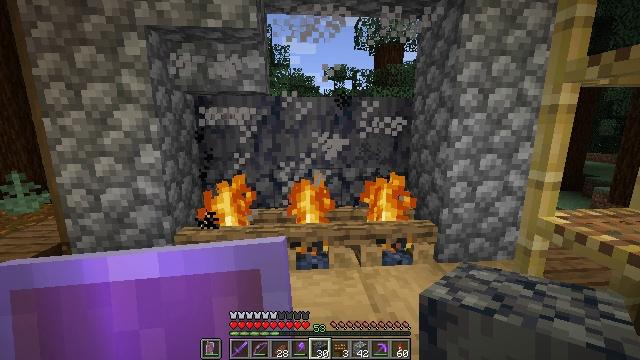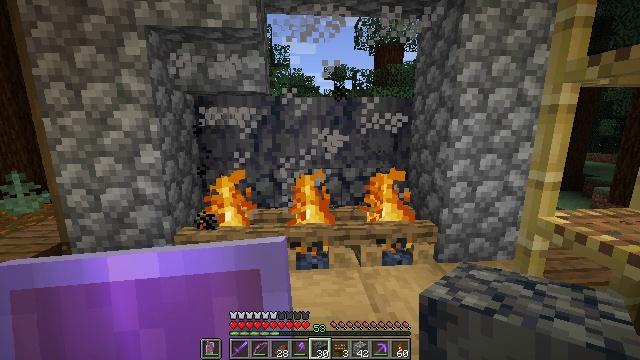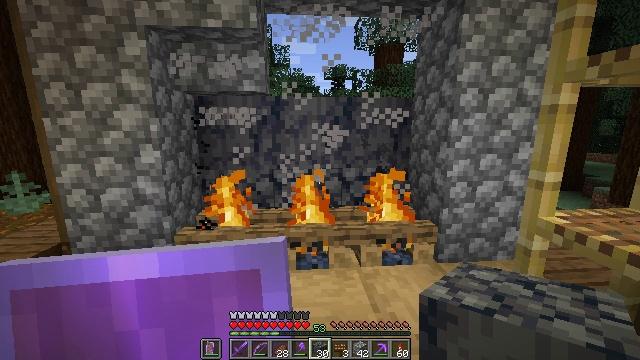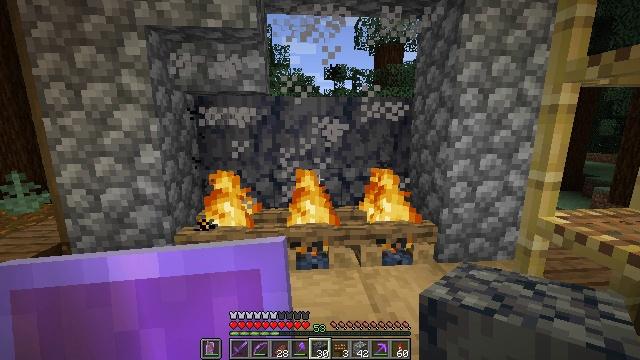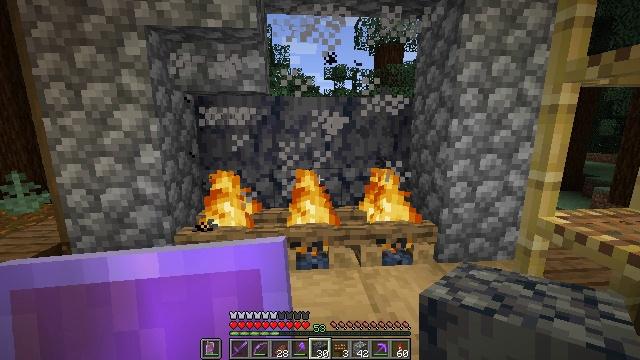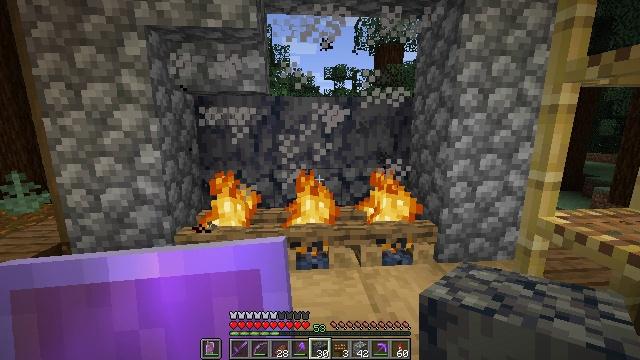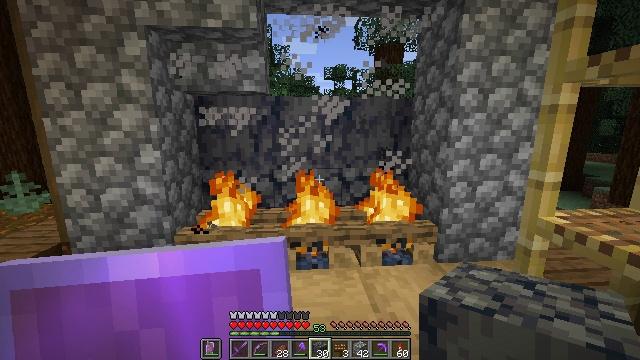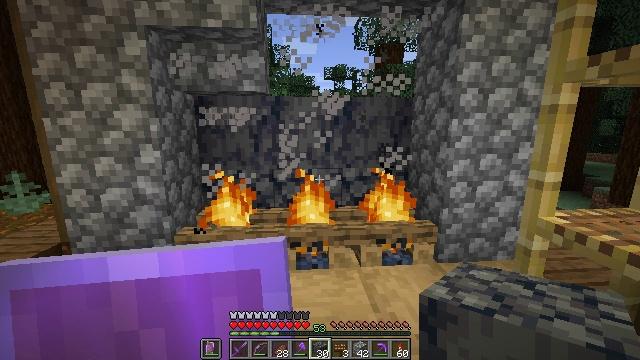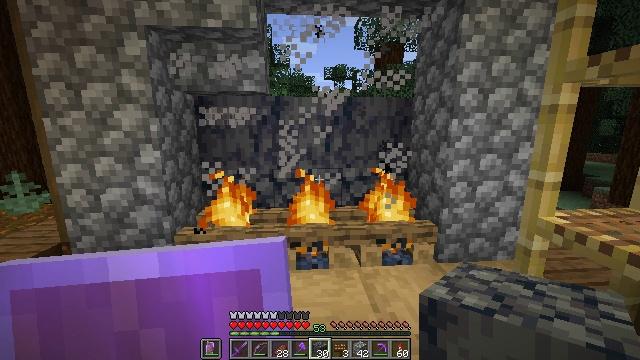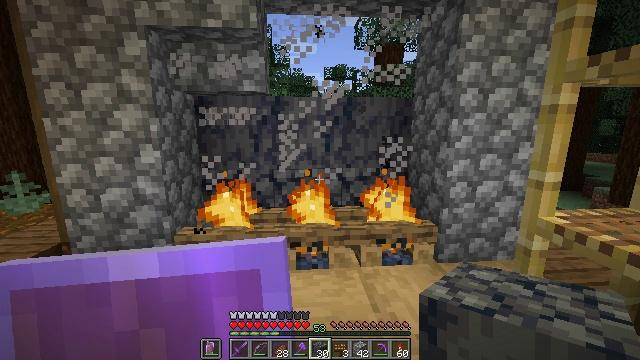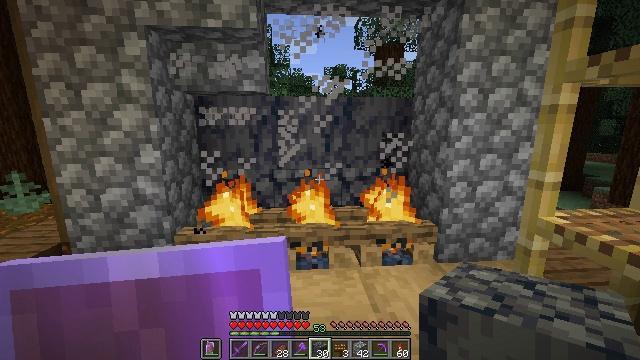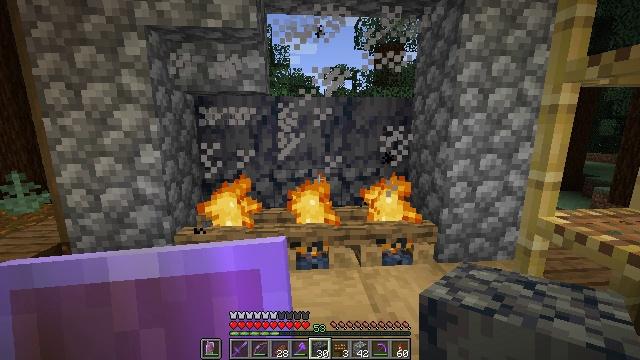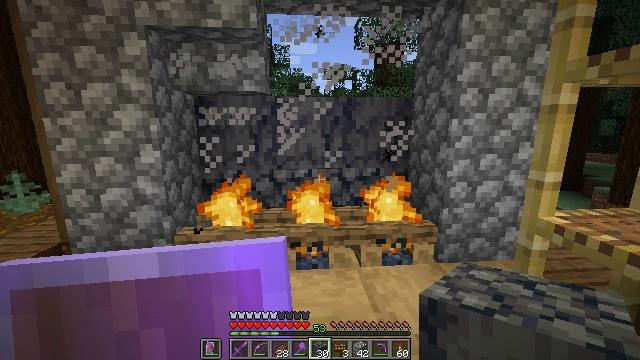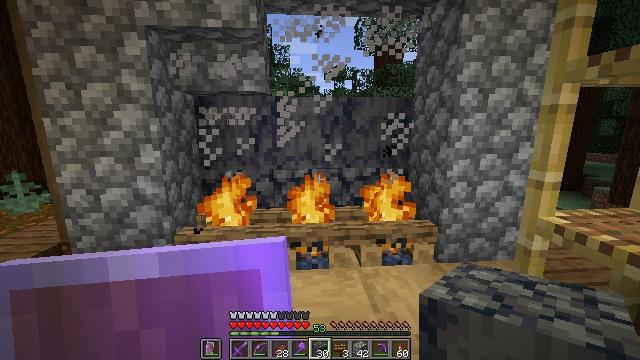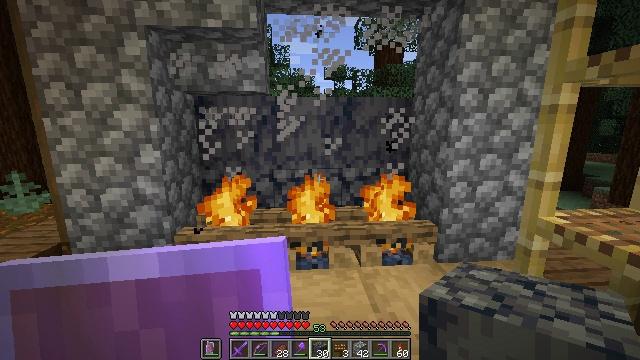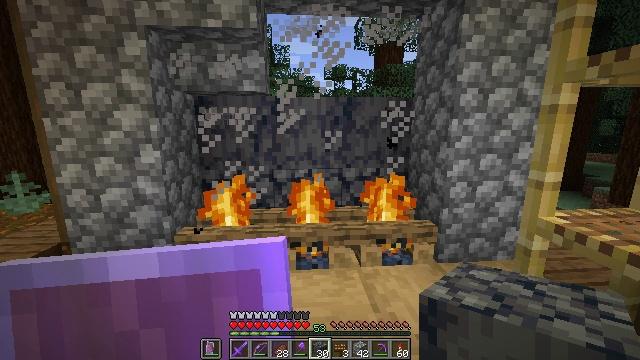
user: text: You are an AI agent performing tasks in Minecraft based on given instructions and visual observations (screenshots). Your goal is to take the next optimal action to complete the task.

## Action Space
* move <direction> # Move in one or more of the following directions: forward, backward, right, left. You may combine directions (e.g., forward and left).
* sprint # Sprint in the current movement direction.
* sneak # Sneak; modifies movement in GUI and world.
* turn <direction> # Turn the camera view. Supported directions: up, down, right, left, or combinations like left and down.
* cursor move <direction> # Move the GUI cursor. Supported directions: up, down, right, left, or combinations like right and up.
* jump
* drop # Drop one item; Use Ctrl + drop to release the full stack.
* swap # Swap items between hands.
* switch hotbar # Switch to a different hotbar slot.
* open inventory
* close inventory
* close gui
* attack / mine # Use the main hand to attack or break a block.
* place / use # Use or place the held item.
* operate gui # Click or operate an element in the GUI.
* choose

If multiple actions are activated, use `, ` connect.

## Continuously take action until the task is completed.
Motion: motion action
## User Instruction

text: Extinguish and mine the campfire.
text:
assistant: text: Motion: no_op
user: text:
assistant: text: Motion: no_op
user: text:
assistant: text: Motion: no_op
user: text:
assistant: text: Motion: no_op
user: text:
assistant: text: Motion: no_op
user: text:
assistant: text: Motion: no_op
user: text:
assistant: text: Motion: no_op
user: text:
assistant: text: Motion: no_op
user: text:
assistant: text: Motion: no_op
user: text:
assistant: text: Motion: no_op
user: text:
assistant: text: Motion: no_op
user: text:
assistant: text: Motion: no_op
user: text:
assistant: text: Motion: no_op
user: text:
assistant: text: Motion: no_op
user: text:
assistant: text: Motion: no_op
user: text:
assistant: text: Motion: no_op
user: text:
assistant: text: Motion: no_op
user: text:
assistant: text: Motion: no_op
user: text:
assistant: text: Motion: no_op
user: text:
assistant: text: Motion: no_op
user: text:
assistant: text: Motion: no_op
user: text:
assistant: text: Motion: no_op
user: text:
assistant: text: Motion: no_op
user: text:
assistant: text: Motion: no_op
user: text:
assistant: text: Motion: no_op
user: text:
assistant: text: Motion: no_op
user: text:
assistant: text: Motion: no_op
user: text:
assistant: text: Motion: no_op
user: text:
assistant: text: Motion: no_op
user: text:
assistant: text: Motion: no_op